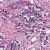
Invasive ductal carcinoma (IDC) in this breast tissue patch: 1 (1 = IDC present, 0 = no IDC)